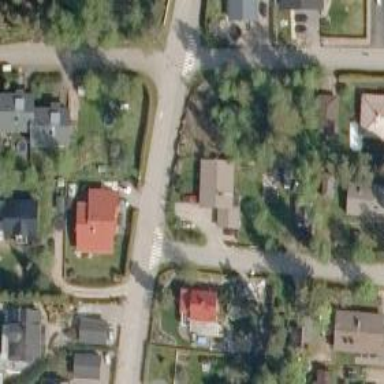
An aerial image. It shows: Uncontrolled crossing on the road.